Question: I have a large ecological data set that includes deployment IDs that need fixing.
Camera traps were deployed over a ten year period and the location of the camera trap is recorded as the deployment ID. However, camera traps may have been deployed in the same location twice, at different times. In this case, the deployment ID has been recorded as the same but they need to be unique.
And to clarify: Only one camera trap can be deployed to a location at a time. But over a ten year period, some locations had multiple camera traps.
So my goal is to make them unique deployment IDs.
In my attempt: I know that camera traps were not deployed for longer than 3 months. So, using the DateTime, if more than 100 days have passed I can assume it is a redeployment and I want to assign it a unique deployment ID. So I created a column with DateDiff
'''
for (i in 2:nrow(data)){
if (data$deploymentID[i] == data$deploymentID[i-1]){
data$DateDiff[i] <- as.Date(data$DateTime[i], format = '%Y%m%d') - as.Date(data$DateTime[i-1], format = '%Y%m%d')
}
}
'''
Then, I thought that if I order the data, first by deployment ID, then by DateTime...
'''
data[order(data$deploymentID, data$DateTime), ]
'''
I would be able to use a loop that runs through the dataframe and if DateDiff is > 100, all following lines where deployment ID is the same, create unique deploymentID.
However, I am struggling to create a working loop for this last section!

Many thanks
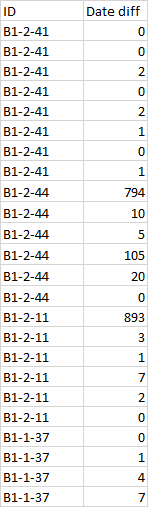
Answer: Here is a solution with 'dplyr'. First group by the 'ID' and arrange the dates. You can then calculate the date difference with the 'lag' function. Afterwards, you calculate with 'cumsum' how often the deployment differs by more than 100 days and use this to generate a unique ID:
'''
data <- data.frame(ID = c(rep("B1-2-41", 8), rep("B1-2-44", 8)),
date = c(rep(as.Date("2019-05-01"), 8),
rep(as.Date("2018-01-01"), 6),
as.Date("2018-05-01"), as.Date("2018-10-01")))
library(dplyr)
data_new <- data %>%
group_by(ID) %>%
arrange(date) %>%
mutate(date_diff = date - lag(date, default = first(date)),
unique_ID = paste0(ID, "_", cumsum(date_diff > 100) + 1)) %>%
ungroup() %>%
arrange(ID)
> data_new
# A tibble: 16 x 4
ID date date_diff unique_ID
<fct> <date> <drtn> <chr>
1 B1-2-41 2019-05-01 0 days B1-2-41_1
2 B1-2-41 2019-05-01 0 days B1-2-41_1
3 B1-2-41 2019-05-01 0 days B1-2-41_1
4 B1-2-41 2019-05-01 0 days B1-2-41_1
5 B1-2-41 2019-05-01 0 days B1-2-41_1
6 B1-2-41 2019-05-01 0 days B1-2-41_1
7 B1-2-41 2019-05-01 0 days B1-2-41_1
8 B1-2-41 2019-05-01 0 days B1-2-41_1
9 B1-2-44 2018-01-01 0 days B1-2-44_1
10 B1-2-44 2018-01-01 0 days B1-2-44_1
11 B1-2-44 2018-01-01 0 days B1-2-44_1
12 B1-2-44 2018-01-01 0 days B1-2-44_1
13 B1-2-44 2018-01-01 0 days B1-2-44_1
14 B1-2-44 2018-01-01 0 days B1-2-44_1
15 B1-2-44 2018-05-01 120 days B1-2-44_2
16 B1-2-44 2018-10-01 153 days B1-2-44_3
'''